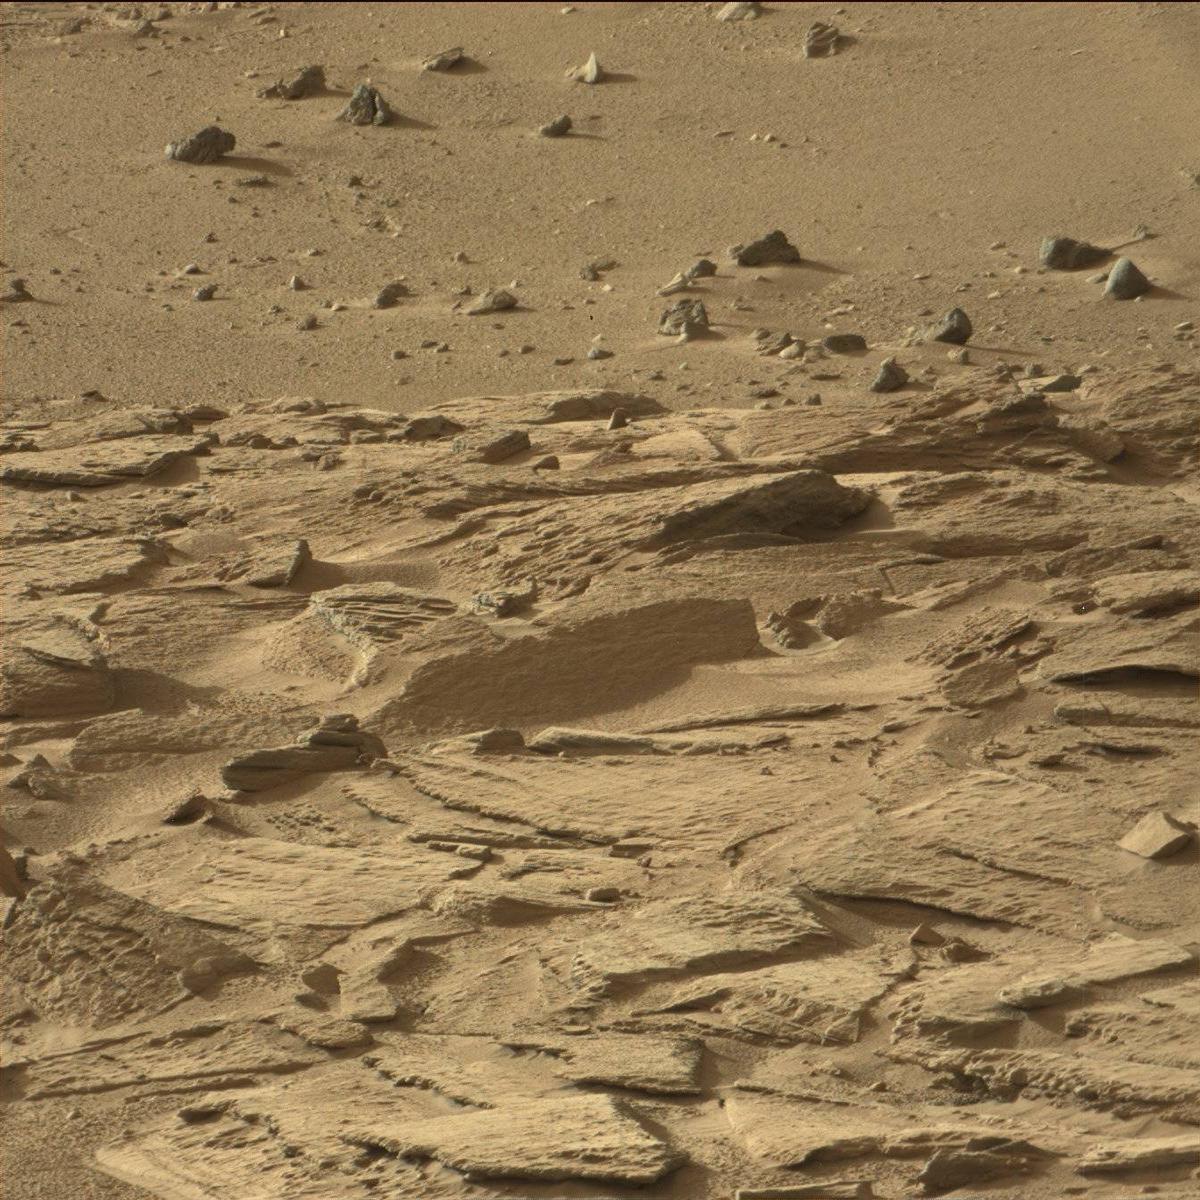
Terrain classes present: Bedrock, Sand / Soil